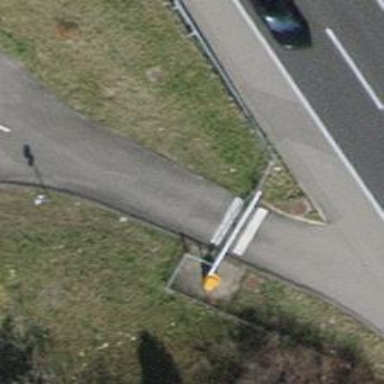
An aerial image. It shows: Lift gate barrier.